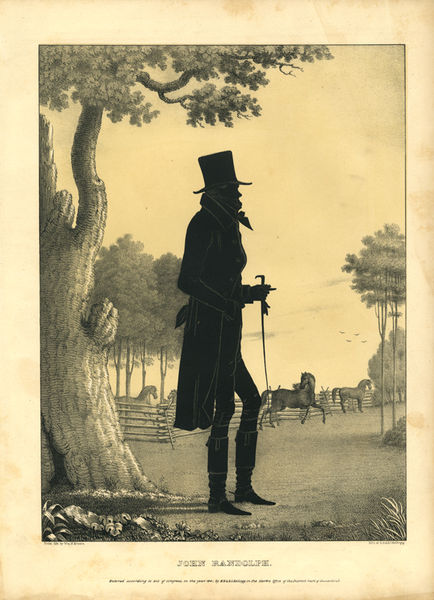
Titel: John Randolph (Folio of Silhouettes of Famous Men)
Künstler: Edmund Burke Kellogg
Standort: Amherst (Massachusetts, USA)
Institution: Mead Art Museum, Amherst College
Schlagwörter: mann, bäume, schwarz, zeichnung, wiese, zaun, zylinder, bart, stamm, vögel, pferde, stock, silhouette, gehrock, druck, stich, peitsche, stiefel, rinde